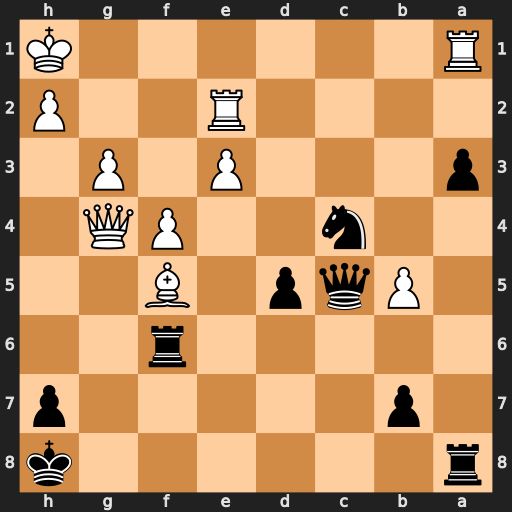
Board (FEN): r6k/1p5p/5r2/1Pqp1B2/2n2PQ1/p3P1P1/4R2P/R6K
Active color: b
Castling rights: -
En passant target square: -
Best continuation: Nxe3 Rxe3 Qxe3